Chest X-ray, PA view. Patient: 50 years old, sex F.
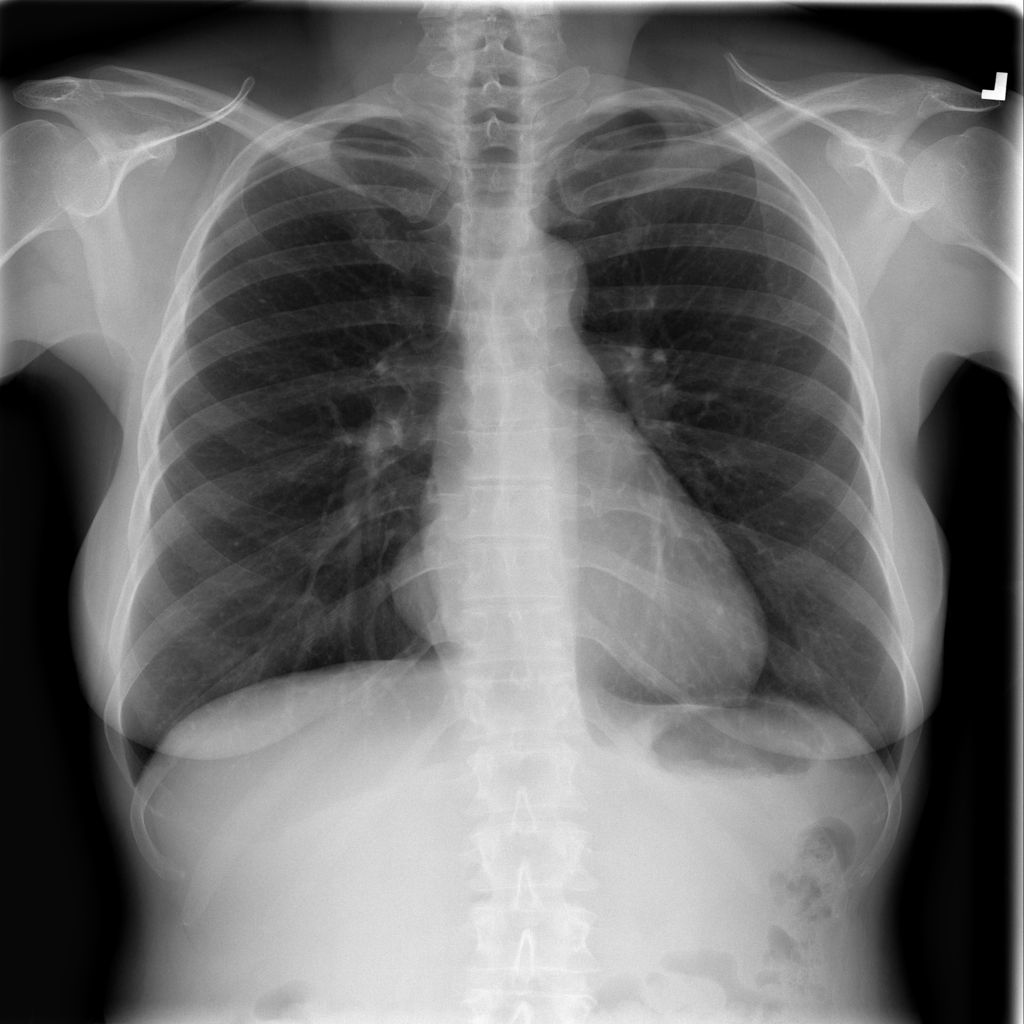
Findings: Infiltration, Mass